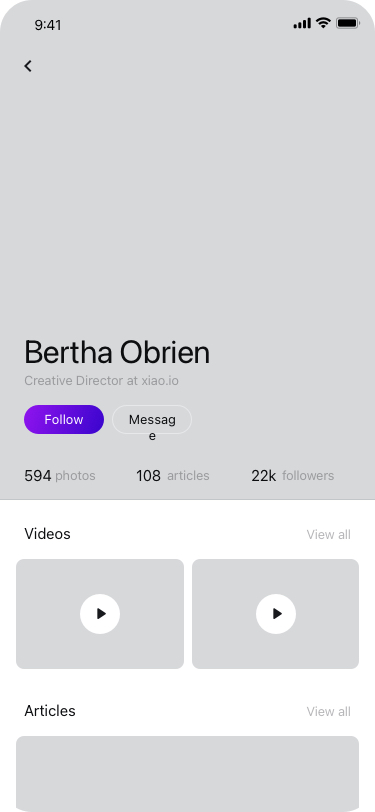
Text in this UI design:
Videos
View all
Articles
View all
Bertha Obrien
Creative Director at xiao.io
Follow
Message
22k
594
108
followers
photos
articles